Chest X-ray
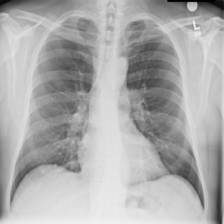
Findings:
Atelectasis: negative
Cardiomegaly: negative
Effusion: negative
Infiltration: negative
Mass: negative
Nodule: negative
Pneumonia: negative
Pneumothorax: negative
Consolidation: negative
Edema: negative
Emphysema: negative
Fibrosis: negative
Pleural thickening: negative
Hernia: negative